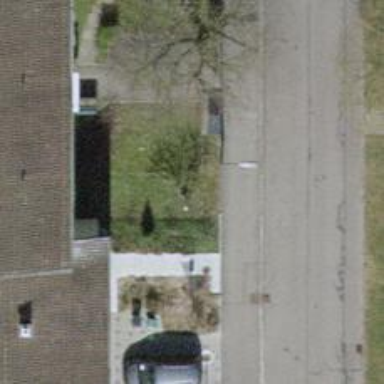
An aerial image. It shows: Urban tree adds touch of nature to the surroundings.